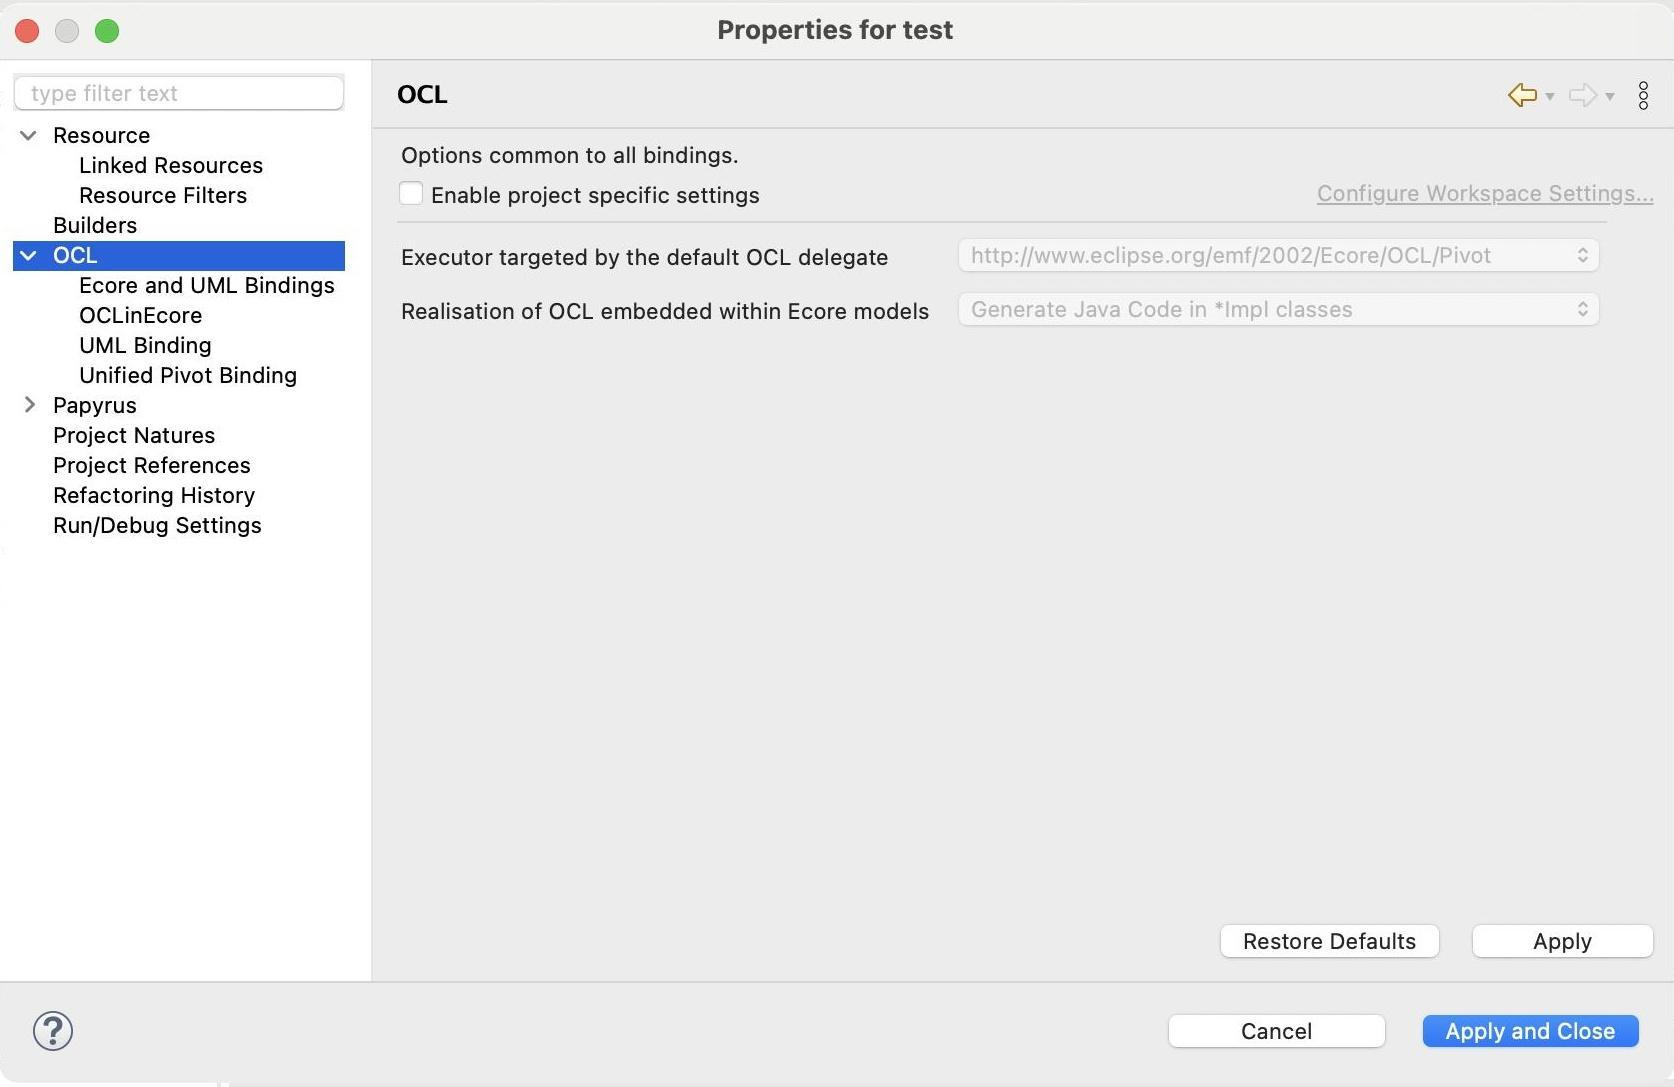
Accessibility tree:
{"name": "Properties_for_test", "role": "AXWindow", "description": null, "role_description": "standard window", "value": null, "position": "370.00;136.00", "size": "838;540", "children": [{"name": "Apply_and_Close", "role": "AXButton", "description": null, "role_description": "button", "value": null, "position": "706.00;502.00", "size": "120;27", "children": []}, {"name": "Cancel", "role": "AXButton", "description": null, "role_description": "button", "value": null, "position": "579.00;502.00", "size": "120;27", "children": []}, {"name": null, "role": "AXToolbar", "description": null, "role_description": "toolbar", "value": null, "position": "12.00;500.00", "size": "30;30", "children": [{"name": "Help", "role": "AXCheckBox", "description": null, "role_description": "checkbox", "value": 0, "position": "12.00;500.00", "size": "30;30", "children": []}]}, {"name": null, "role": "AXScrollArea", "description": null, "role_description": "scroll area", "value": null, "position": "199.00;69.00", "size": "634;415", "children": [{"name": "Apply", "role": "AXButton", "description": null, "role_description": "button", "value": null, "position": "731.00;457.00", "size": "102;27", "children": []}, {"name": "Restore_Defaults", "role": "AXButton", "description": null, "role_description": "button", "value": null, "position": "605.00;457.00", "size": "121;27", "children": []}, {"name": null, "role": "AXPopUpButton", "description": null, "role_description": "pop up button", "value": "Generate Java Code in *Impl classes ", "position": "476.00;143.00", "size": "328;22", "children": []}, {"name": null, "role": "AXStaticText", "description": null, "role_description": "text", "value": "Realisation of OCL embedded within Ecore models", "position": "199.00;147.00", "size": "269;14", "children": []}, {"name": null, "role": "AXPopUpButton", "description": null, "role_description": "pop up button", "value": "http://www.eclipse.org/emf/2002/Ecore/OCL/Pivot", "position": "476.00;116.00", "size": "328;22", "children": []}, {"name": null, "role": "AXStaticText", "description": null, "role_description": "text", "value": "Executor targeted by the default OCL delegate", "position": "199.00;120.00", "size": "249;14", "children": []}, {"name": null, "role": "AXScrollArea", "description": null, "role_description": "scroll area", "value": null, "position": "657.00;88.00", "size": "176;15", "children": [{"name": null, "role": "AXTextArea", "description": null, "role_description": "text entry area", "value": "Configure Workspace Settings...", "position": "657.00;88.00", "size": "176;15", "children": [{"name": "Configure_Workspace_Settings...", "role": "AXLink", "description": null, "role_description": "hyperlink", "value": null, "position": "659.00;88.00", "size": "169;13", "children": []}]}]}, {"name": "Enable_project_specific_settings", "role": "AXCheckBox", "description": null, "role_description": "checkbox", "value": 0, "position": "199.00;88.00", "size": "453;16", "children": []}, {"name": null, "role": "AXStaticText", "description": null, "role_description": "text", "value": "Options common to all bindings.", "position": "199.00;69.00", "size": "634;14", "children": []}]}, {"name": null, "role": "AXToolbar", "description": "", "role_description": "toolbar", "value": null, "position": "751.00;35.00", "size": "82;22", "children": [{"name": "Back_to_Builders", "role": "AXMenuButton", "description": null, "role_description": "menu button", "value": null, "position": "751.00;35.00", "size": "22;22", "children": []}, {"name": "Forward", "role": "AXMenuButton", "description": null, "role_description": "menu button", "value": null, "position": "781.00;35.00", "size": "22;22", "children": []}, {"name": "Additional_Dialog_Actions", "role": "AXButton", "description": null, "role_description": "button", "value": null, "position": "811.00;35.00", "size": "22;22", "children": []}]}, {"name": null, "role": "AXStaticText", "description": "", "role_description": "text", "value": "OCL", "position": "196.00;35.00", "size": "548;21", "children": []}, {"name": null, "role": "AXSplitter", "description": null, "role_description": "splitter", "value": 180, "position": "180.00;28.00", "size": "5;461", "children": []}, {"name": null, "role": "AXScrollArea", "description": null, "role_description": "scroll area", "value": null, "position": "7.00;59.00", "size": "166;430", "children": [{"name": null, "role": "AXOutline", "description": null, "role_description": "outline", "value": null, "position": "7.00;59.00", "size": "166;430", "children": [{"name": null, "role": "AXRow", "description": null, "role_description": "outline row", "value": null, "position": "7.00;59.00", "size": "166;15", "children": [{"name": null, "role": "AXGroup", "description": null, "role_description": "group", "value": null, "position": "7.00;59.00", "size": "162;15", "children": [{"name": null, "role": "AXDisclosureTriangle", "description": null, "role_description": "disclosure triangle", "value": 1, "position": "9.00;59.00", "size": "12;14", "children": []}, {"name": null, "role": "AXStaticText", "description": null, "role_description": "text", "value": "Resource", "position": "25.00;59.00", "size": "143;14", "children": []}]}]}, {"name": null, "role": "AXRow", "description": null, "role_description": "outline row", "value": null, "position": "7.00;74.00", "size": "166;15", "children": [{"name": null, "role": "AXStaticText", "description": null, "role_description": "text", "value": "Linked Resources", "position": "38.00;74.00", "size": "130;14", "children": []}]}, {"name": null, "role": "AXRow", "description": null, "role_description": "outline row", "value": null, "position": "7.00;89.00", "size": "166;15", "children": [{"name": null, "role": "AXStaticText", "description": null, "role_description": "text", "value": "Resource Filters", "position": "38.00;89.00", "size": "130;14", "children": []}]}, {"name": null, "role": "AXRow", "description": null, "role_description": "outline row", "value": null, "position": "7.00;104.00", "size": "166;15", "children": [{"name": null, "role": "AXStaticText", "description": null, "role_description": "text", "value": "Builders", "position": "25.00;104.00", "size": "143;14", "children": []}]}, {"name": null, "role": "AXRow", "description": null, "role_description": "outline row", "value": null, "position": "7.00;119.00", "size": "166;15", "children": [{"name": null, "role": "AXGroup", "description": null, "role_description": "group", "value": null, "position": "7.00;119.00", "size": "162;15", "children": [{"name": null, "role": "AXDisclosureTriangle", "description": null, "role_description": "disclosure triangle", "value": 1, "position": "9.00;119.00", "size": "12;14", "children": []}, {"name": null, "role": "AXStaticText", "description": null, "role_description": "text", "value": "OCL", "position": "25.00;119.00", "size": "143;14", "children": []}]}]}, {"name": null, "role": "AXRow", "description": null, "role_description": "outline row", "value": null, "position": "7.00;134.00", "size": "166;15", "children": [{"name": null, "role": "AXStaticText", "description": null, "role_description": "text", "value": "Ecore and UML Bindings", "position": "38.00;134.00", "size": "130;14", "children": []}]}, {"name": null, "role": "AXRow", "description": null, "role_description": "outline row", "value": null, "position": "7.00;149.00", "size": "166;15", "children": [{"name": null, "role": "AXStaticText", "description": null, "role_description": "text", "value": "OCLinEcore", "position": "38.00;149.00", "size": "130;14", "children": []}]}, {"name": null, "role": "AXRow", "description": null, "role_description": "outline row", "value": null, "position": "7.00;164.00", "size": "166;15", "children": [{"name": null, "role": "AXStaticText", "description": null, "role_description": "text", "value": "UML Binding", "position": "38.00;164.00", "size": "130;14", "children": []}]}, {"name": null, "role": "AXRow", "description": null, "role_description": "outline row", "value": null, "position": "7.00;179.00", "size": "166;15", "children": [{"name": null, "role": "AXStaticText", "description": null, "role_description": "text", "value": "Unified Pivot Binding", "position": "38.00;179.00", "size": "130;14", "children": []}]}, {"name": null, "role": "AXRow", "description": null, "role_description": "outline row", "value": null, "position": "7.00;194.00", "size": "166;15", "children": [{"name": null, "role": "AXGroup", "description": null, "role_description": "group", "value": null, "position": "7.00;194.00", "size": "162;15", "children": [{"name": null, "role": "AXDisclosureTriangle", "description": null, "role_description": "disclosure triangle", "value": 0, "position": "9.00;194.00", "size": "12;14", "children": []}, {"name": null, "role": "AXStaticText", "description": null, "role_description": "text", "value": "Papyrus", "position": "25.00;194.00", "size": "143;14", "children": []}]}]}, {"name": null, "role": "AXRow", "description": null, "role_description": "outline row", "value": null, "position": "7.00;209.00", "size": "166;15", "children": [{"name": null, "role": "AXStaticText", "description": null, "role_description": "text", "value": "Project Natures", "position": "25.00;209.00", "size": "143;14", "children": []}]}, {"name": null, "role": "AXRow", "description": null, "role_description": "outline row", "value": null, "position": "7.00;224.00", "size": "166;15", "children": [{"name": null, "role": "AXStaticText", "description": null, "role_description": "text", "value": "Project References", "position": "25.00;224.00", "size": "143;14", "children": []}]}, {"name": null, "role": "AXRow", "description": null, "role_description": "outline row", "value": null, "position": "7.00;239.00", "size": "166;15", "children": [{"name": null, "role": "AXStaticText", "description": null, "role_description": "text", "value": "Refactoring History", "position": "25.00;239.00", "size": "143;14", "children": []}]}, {"name": null, "role": "AXRow", "description": null, "role_description": "outline row", "value": null, "position": "7.00;254.00", "size": "166;15", "children": [{"name": null, "role": "AXStaticText", "description": null, "role_description": "text", "value": "Run/Debug Settings", "position": "25.00;254.00", "size": "143;14", "children": []}]}, {"name": null, "role": "AXColumn", "description": null, "role_description": "column", "value": null, "position": "7.00;59.00", "size": "162;430", "children": []}]}]}, {"name": "type_filter_text", "role": "AXTextField", "description": null, "role_description": "search text field", "value": "", "position": "7.00;35.00", "size": "166;19", "children": []}, {"name": null, "role": "AXButton", "description": null, "role_description": "close button", "value": null, "position": "7.00;6.00", "size": "14;16", "children": []}, {"name": null, "role": "AXButton", "description": null, "role_description": "zoom button", "value": null, "position": "47.00;6.00", "size": "14;16", "children": [{"name": null, "role": "AXGroup", "description": null, "role_description": "group", "value": null, "position": "47.00;6.00", "size": "14;16", "children": [{"name": null, "role": "AXGroup", "description": null, "role_description": "group", "value": null, "position": "47.00;6.00", "size": "14;16", "children": []}]}]}, {"name": null, "role": "AXButton", "description": null, "role_description": "minimize button", "value": null, "position": "27.00;6.00", "size": "14;16", "children": []}, {"name": null, "role": "AXStaticText", "description": null, "role_description": "text", "value": "Properties for test", "position": "357.00;5.00", "size": "123;16", "children": []}]}